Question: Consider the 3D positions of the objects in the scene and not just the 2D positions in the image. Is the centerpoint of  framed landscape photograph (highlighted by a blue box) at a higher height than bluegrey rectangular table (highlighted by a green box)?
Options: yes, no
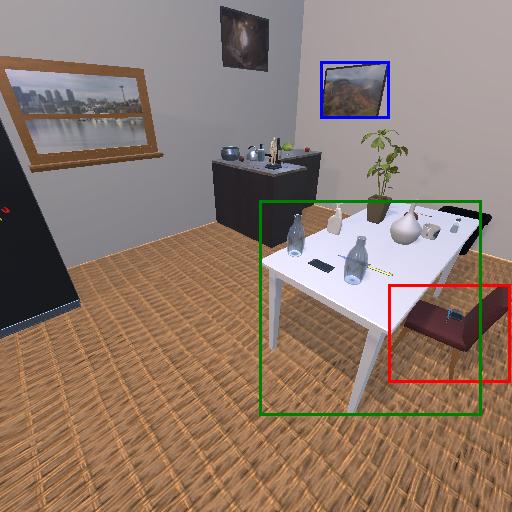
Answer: yes